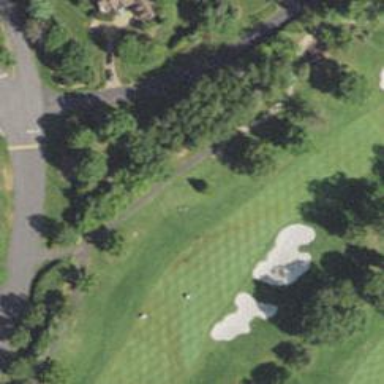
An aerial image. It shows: Grassy area designated as golf fairway.